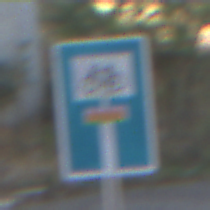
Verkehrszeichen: SackgasseRadverkehrDurchlaessig
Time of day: Midday
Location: Roofed (Underpass)
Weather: Clear
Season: NotSpecified
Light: Natural